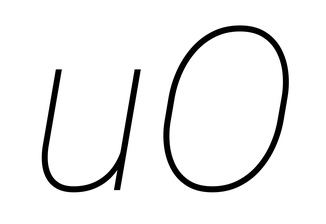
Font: Roboto-Italic_Thin_Italic